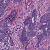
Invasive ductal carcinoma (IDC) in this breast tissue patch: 1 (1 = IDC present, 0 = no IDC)